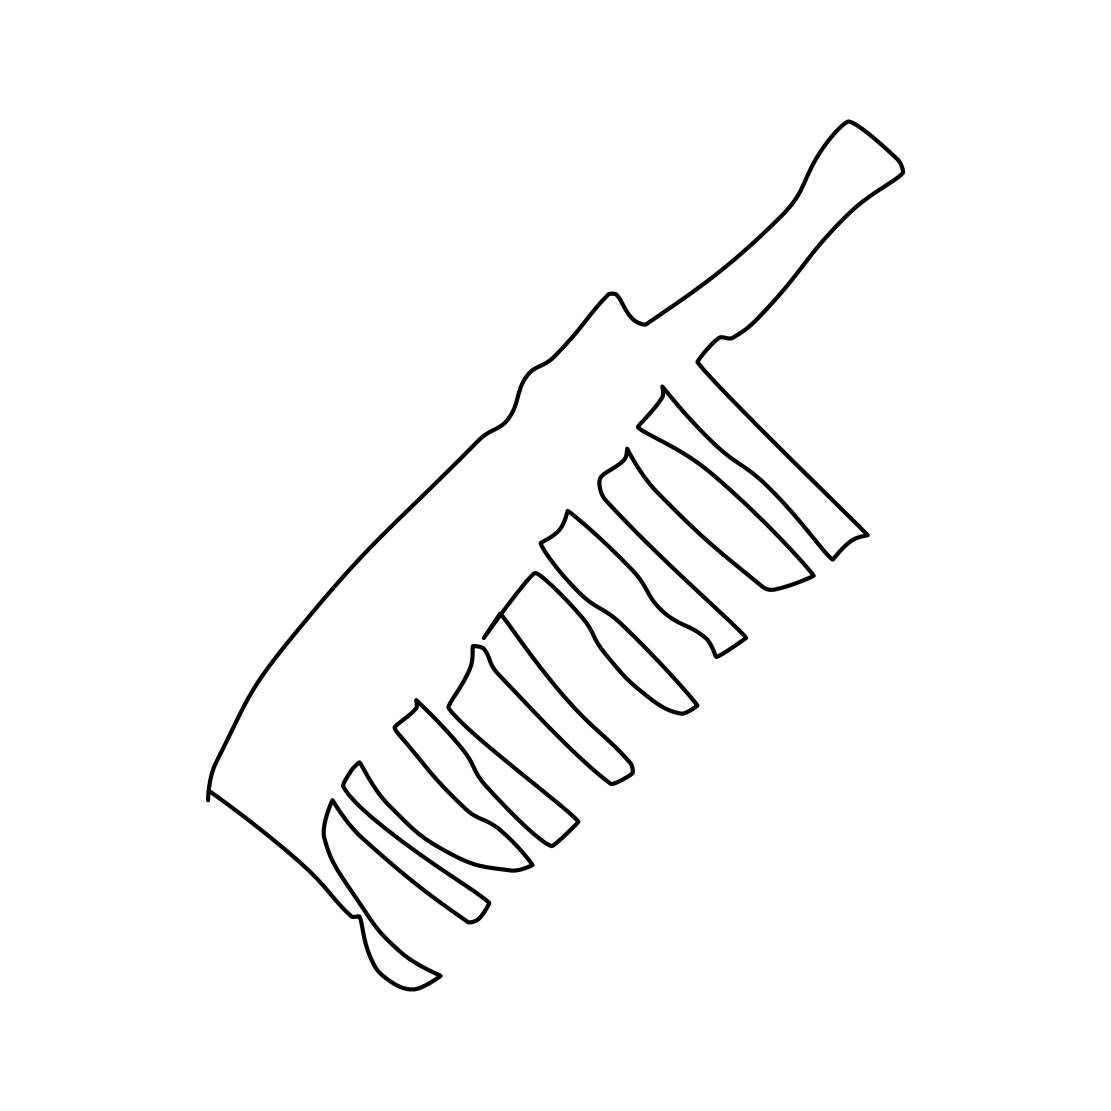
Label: comb